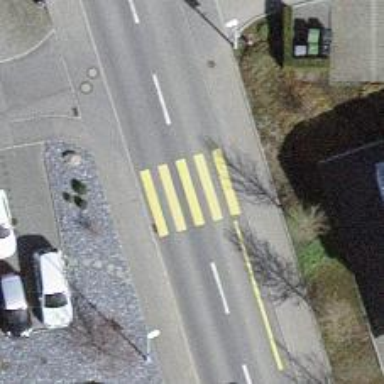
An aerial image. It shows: Uncontrolled zebra crossing.